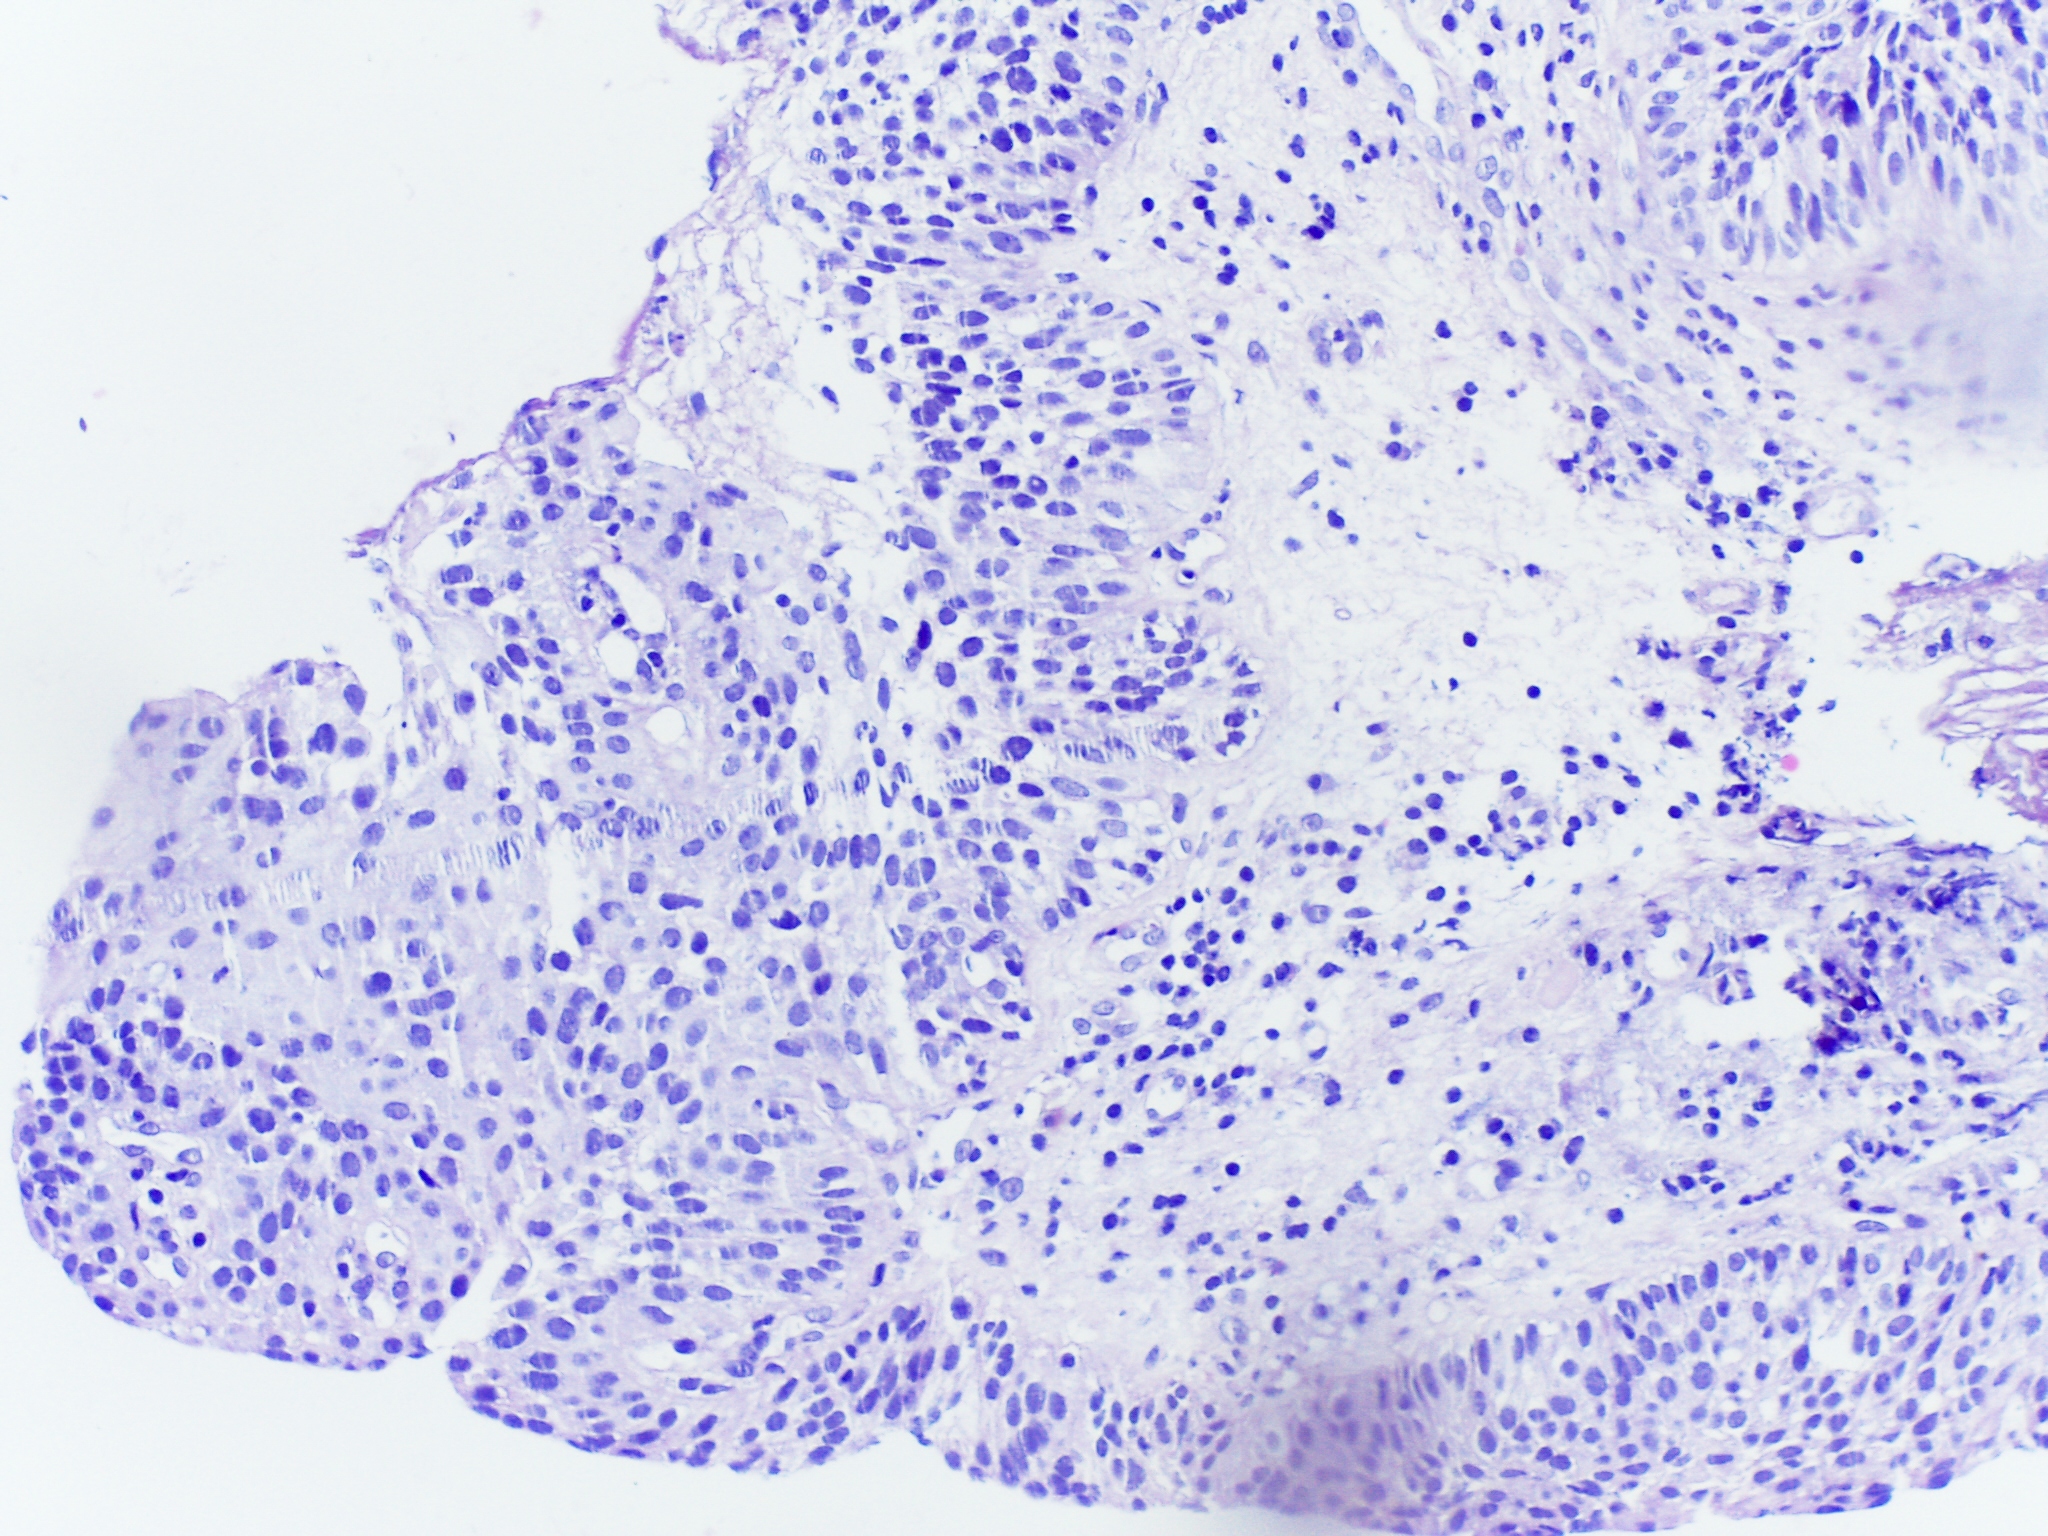
Diagnosis: OSCC